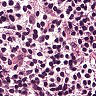
Metastatic tissue present: no